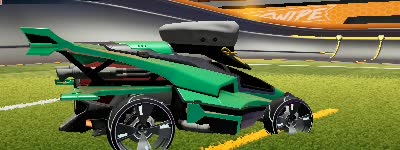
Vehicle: aftershock